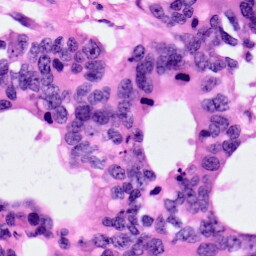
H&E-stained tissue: Pancreatic